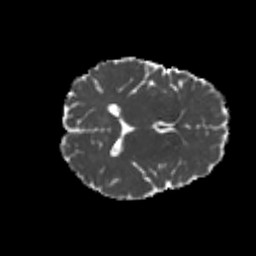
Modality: MD
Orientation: axial
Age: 23
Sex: female
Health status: healthy
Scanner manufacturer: philips
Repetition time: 7.391 s
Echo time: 0.08599 s